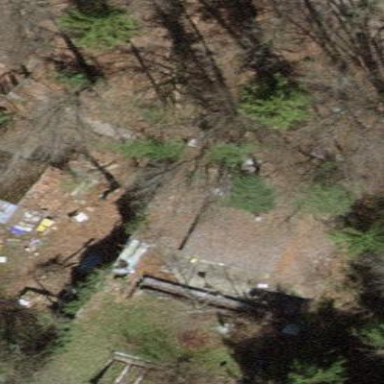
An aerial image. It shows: Hut.